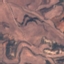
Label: HerbaceousVegetation